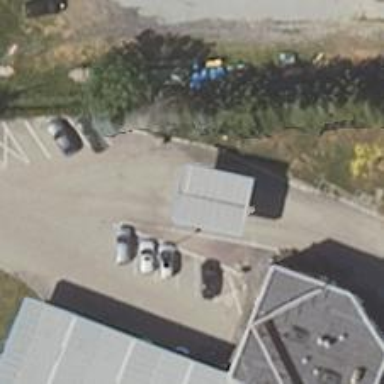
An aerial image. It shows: Covered driveway tunnel.